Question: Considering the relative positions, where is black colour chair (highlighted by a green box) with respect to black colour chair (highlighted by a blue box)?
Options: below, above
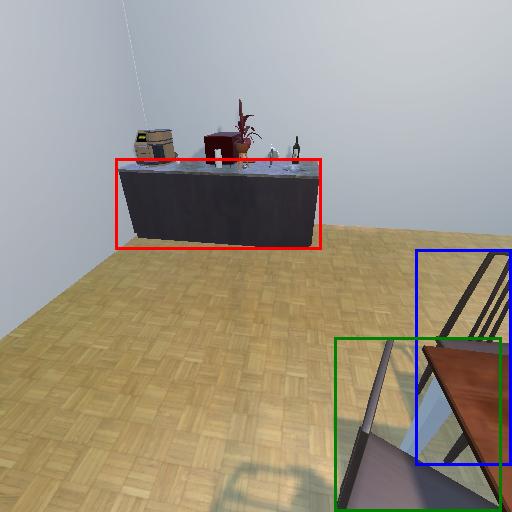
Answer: below